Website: apple
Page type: billing-address
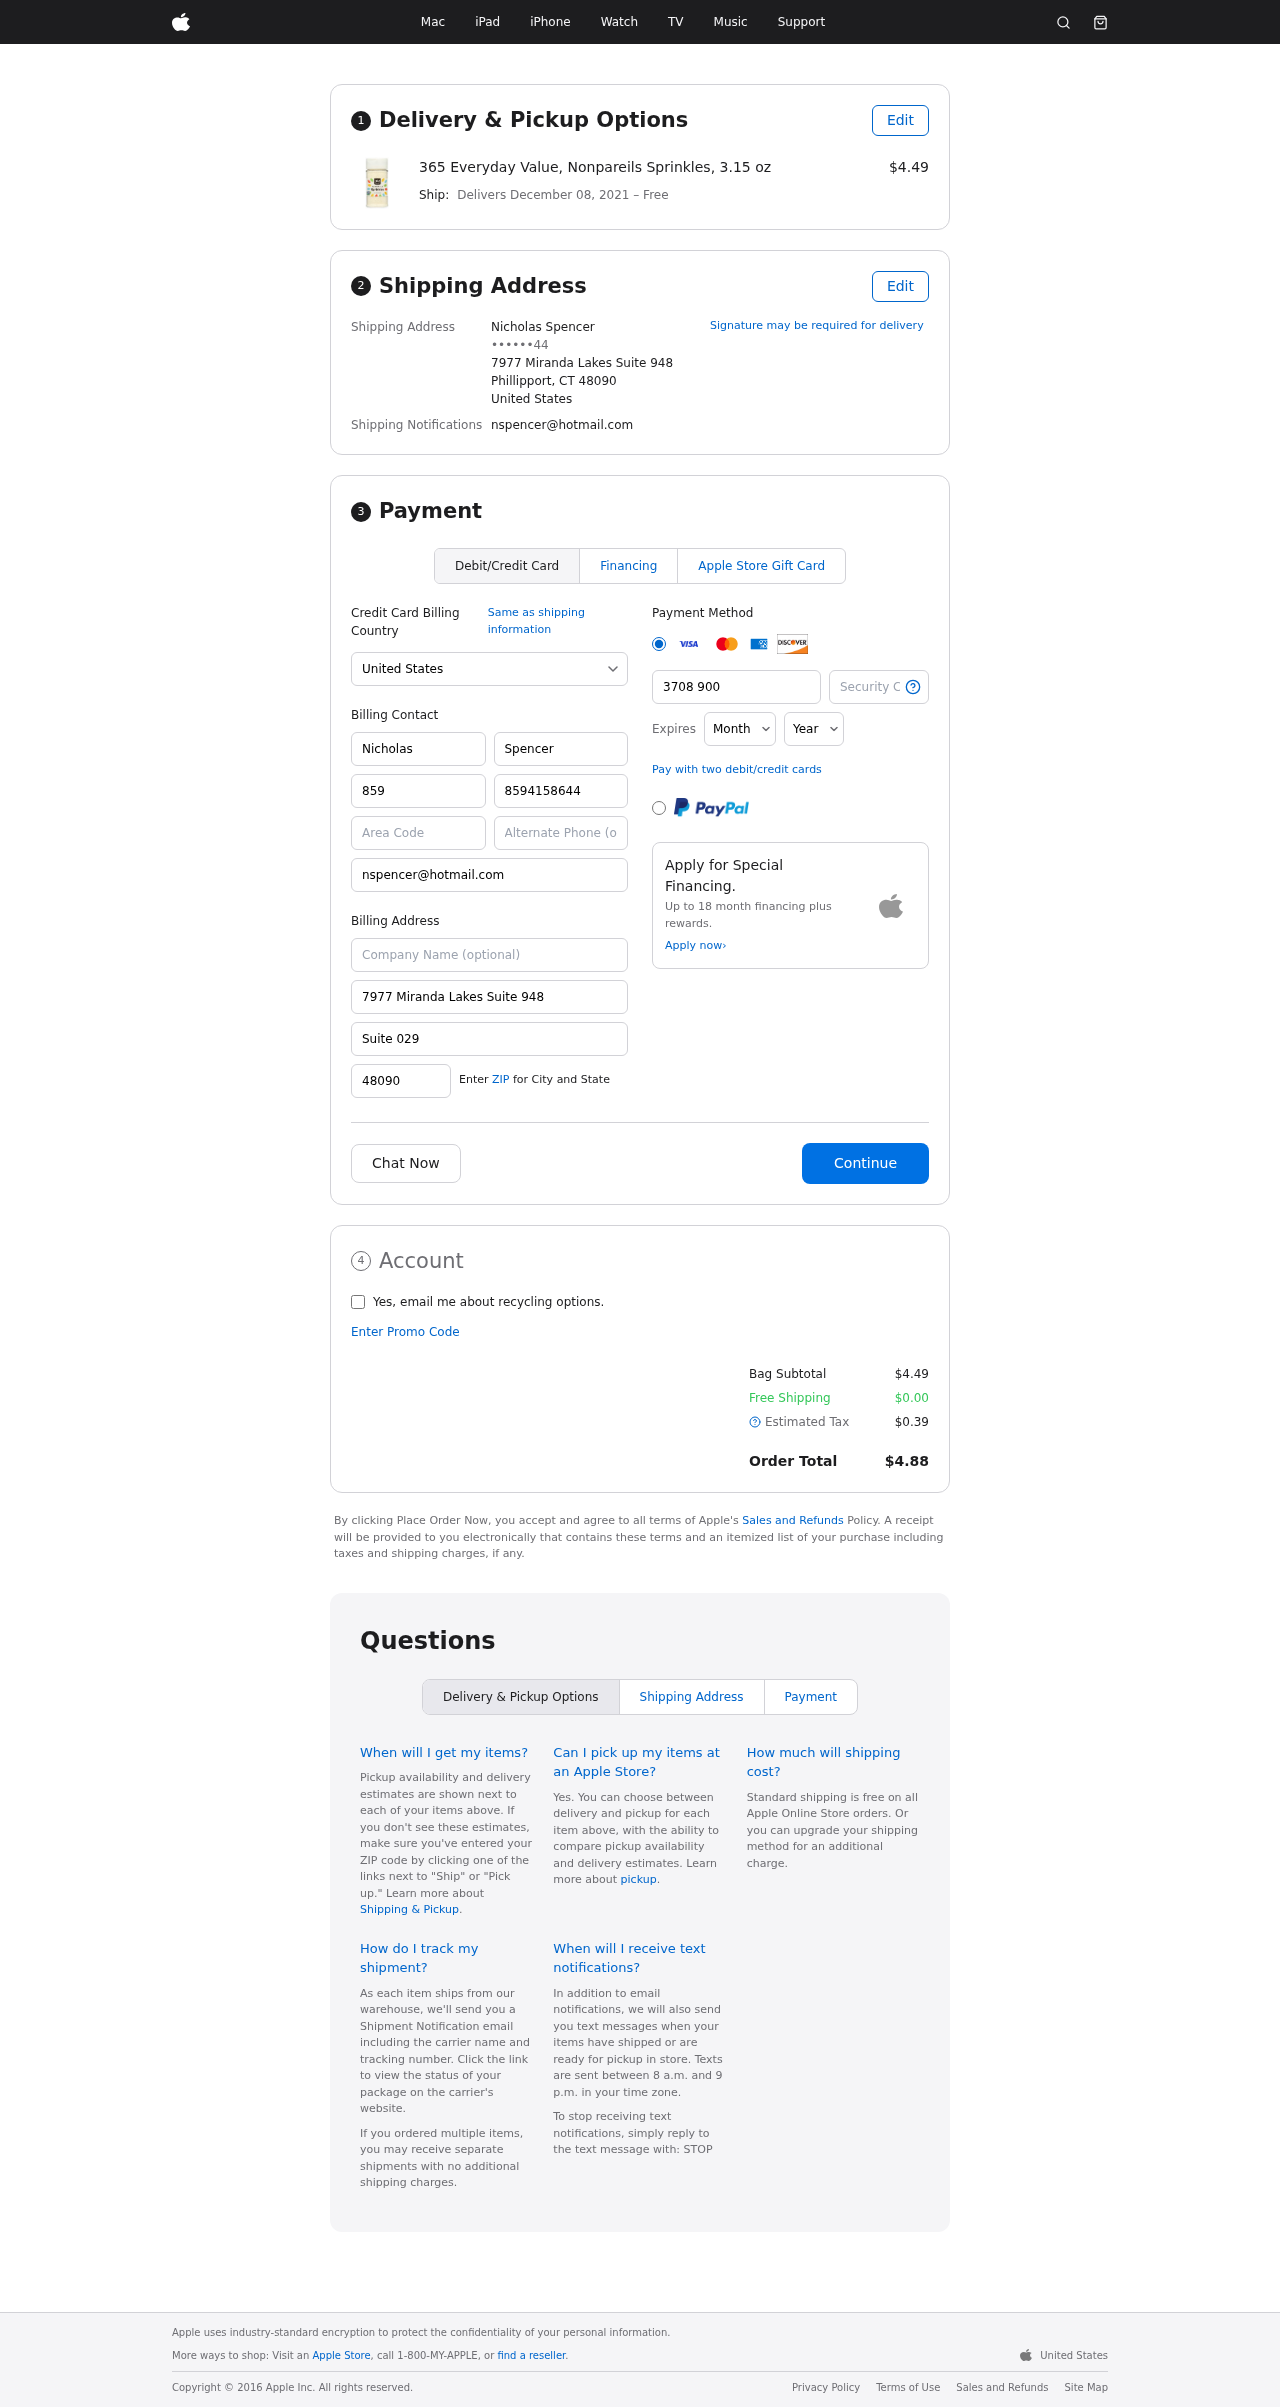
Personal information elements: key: PII_CARD_CVV
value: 9218
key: PII_CARD_EXPIRY_MONTH
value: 02
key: PII_CARD_EXPIRY_YEAR
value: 28
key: PII_CARD_NUMBER
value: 3708 9001 6608 560
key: PII_CITY_STATE_ZIP
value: Phillipport, CT 48090
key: PII_COUNTRY
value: United States
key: PII_EMAIL
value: nspencer@hotmail.com
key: PII_FULLNAME
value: Nicholas Spencer
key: PII_STREET
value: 7977 Miranda Lakes Suite 948
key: PII_PHONE_MASKED
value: ••••••44
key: PII_BILLING_FIRSTNAME
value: Nicholas
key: PII_BILLING_LASTNAME
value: Spencer
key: PII_BILLING_PHONE_AREA
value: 859
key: PII_BILLING_PHONE
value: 8594158644
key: PII_BILLING_EMAIL
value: nspencer@hotmail.com
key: PII_BILLING_STREET
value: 7977 Miranda Lakes Suite 948
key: PII_BILLING_STREET2
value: Suite 029
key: PII_BILLING_POSTCODE
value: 48090
Product elements: key: PRODUCT1_NAME
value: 365 Everyday Value, Nonpareils Sprinkles, 3.15 oz
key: PRODUCT1_PRICE
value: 4.49
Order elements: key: ORDER_DELIVERY_DATE
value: December 08, 2021
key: ORDER_SUBTOTAL
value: $4.49
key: ORDER_SHIPPING_COST
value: $0.00
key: ORDER_TAX
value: $0.39
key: ORDER_TOTAL
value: $4.88